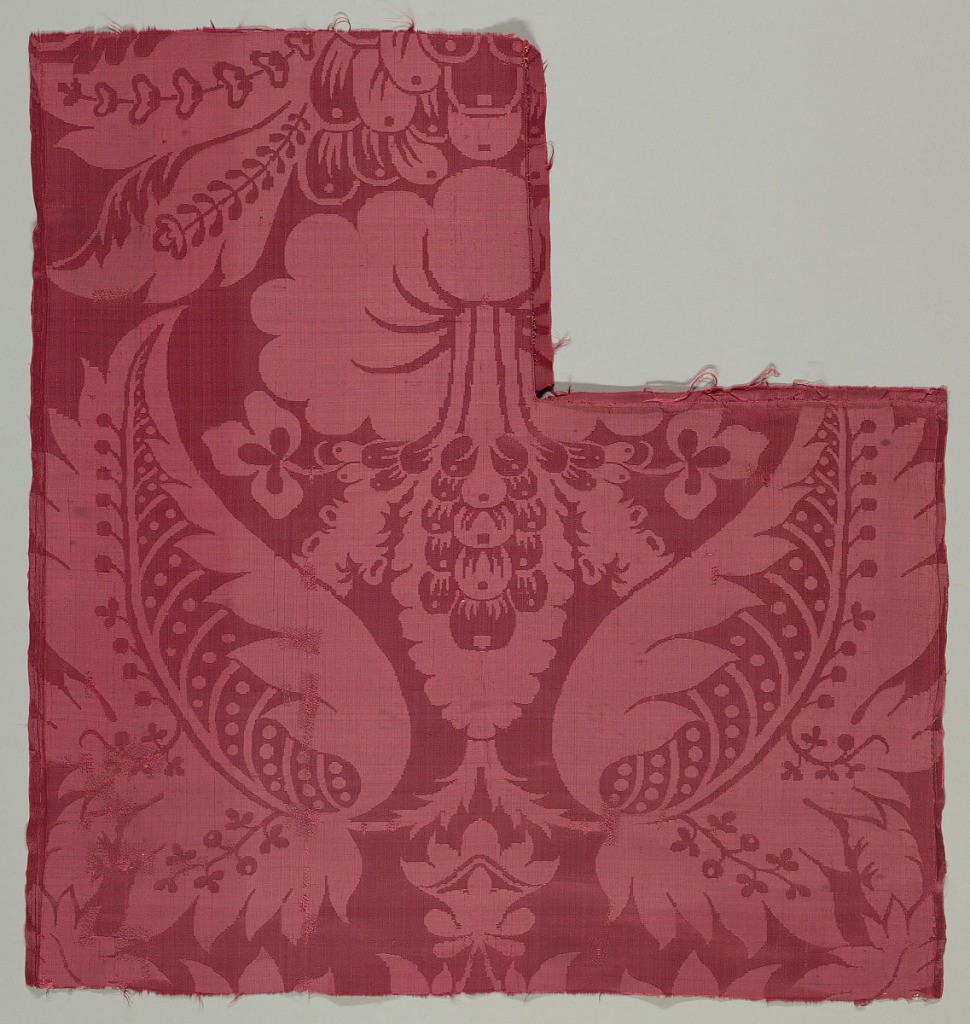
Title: Fragment
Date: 17th century
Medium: silk Technique: 5-harness satin damask
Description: Fragment of a stylized pattern of large leaves enclosing a three-quarter profile blossom.